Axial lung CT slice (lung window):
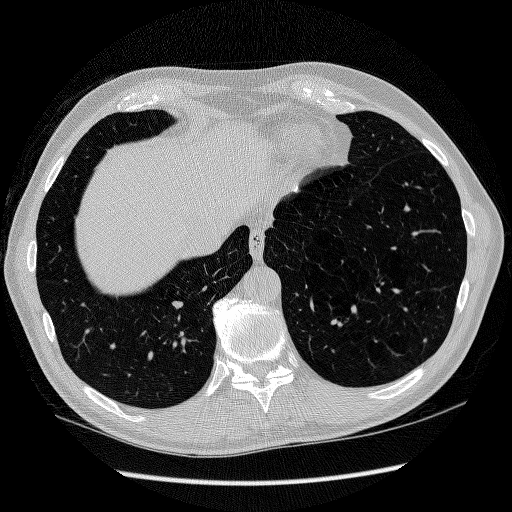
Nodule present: yes
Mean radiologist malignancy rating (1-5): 3.25